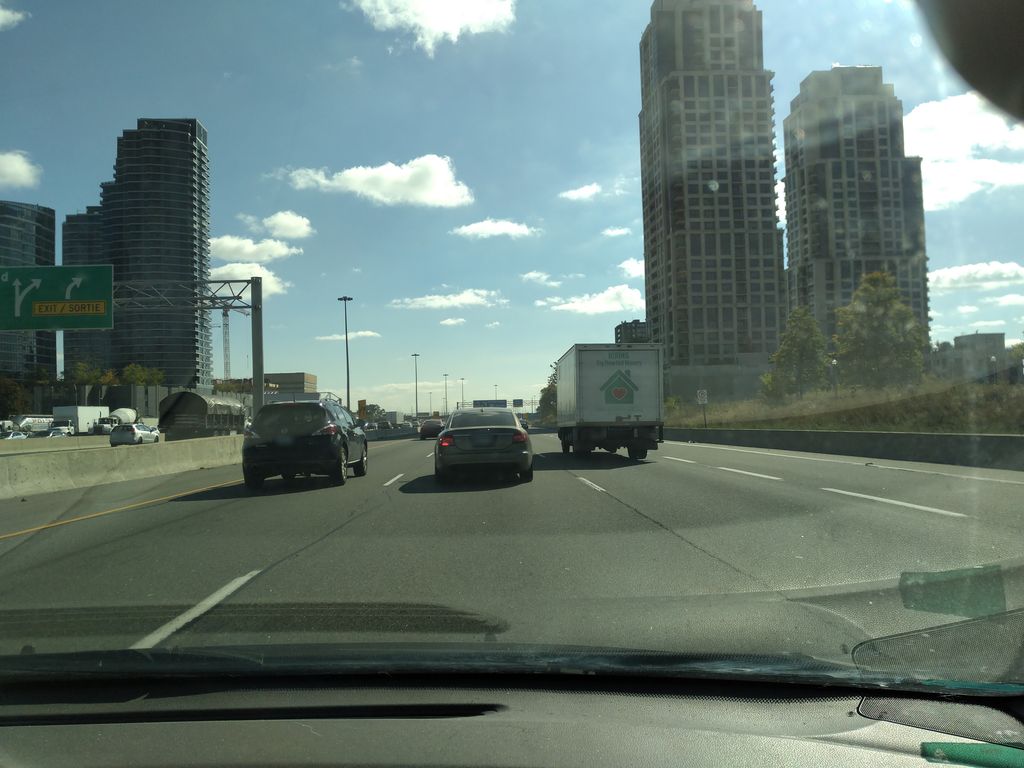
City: toronto